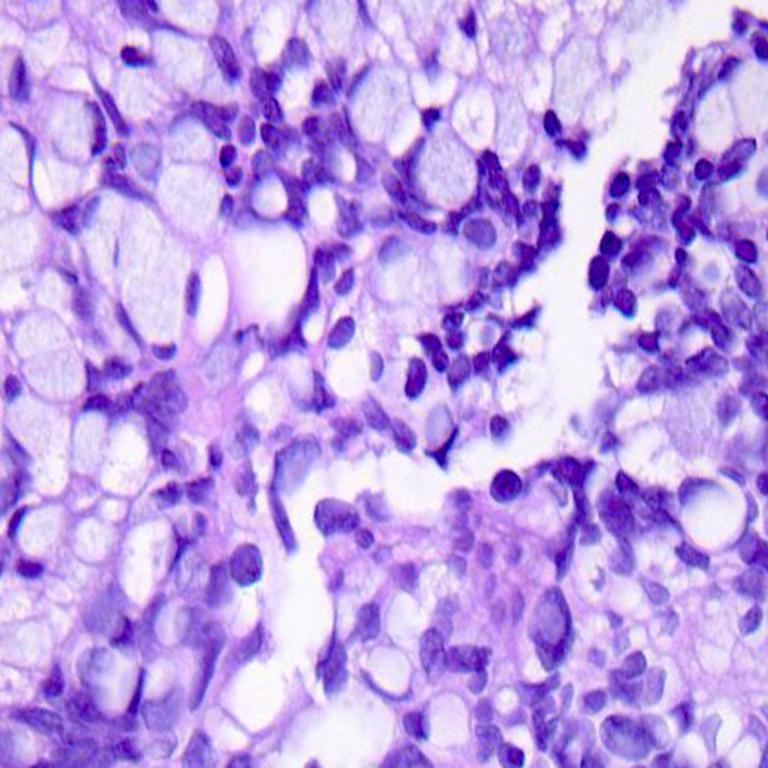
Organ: colon
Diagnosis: adenocarcinomas